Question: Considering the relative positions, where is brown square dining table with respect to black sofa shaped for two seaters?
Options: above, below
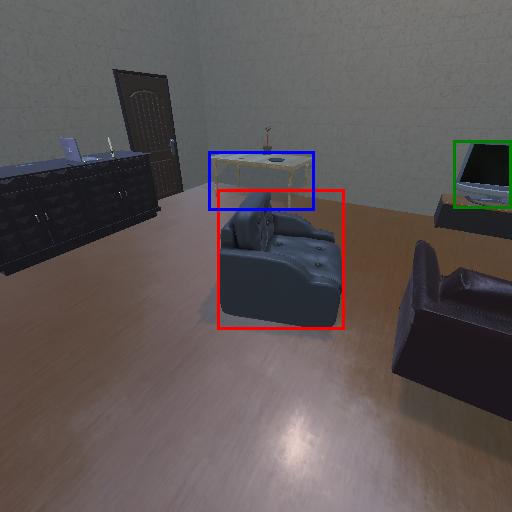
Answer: above